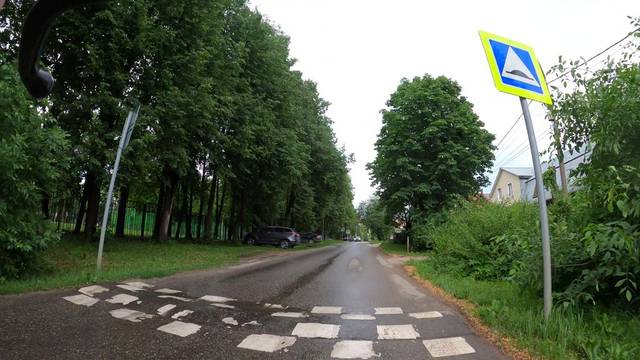
Region: Russia
Coordinates: 55.446, 37.543